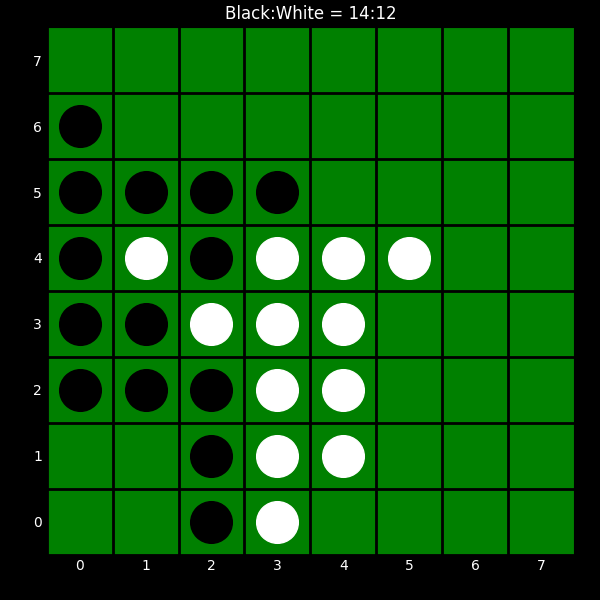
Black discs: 14
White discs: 12